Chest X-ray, PA view. Patient: 42 years old, sex M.
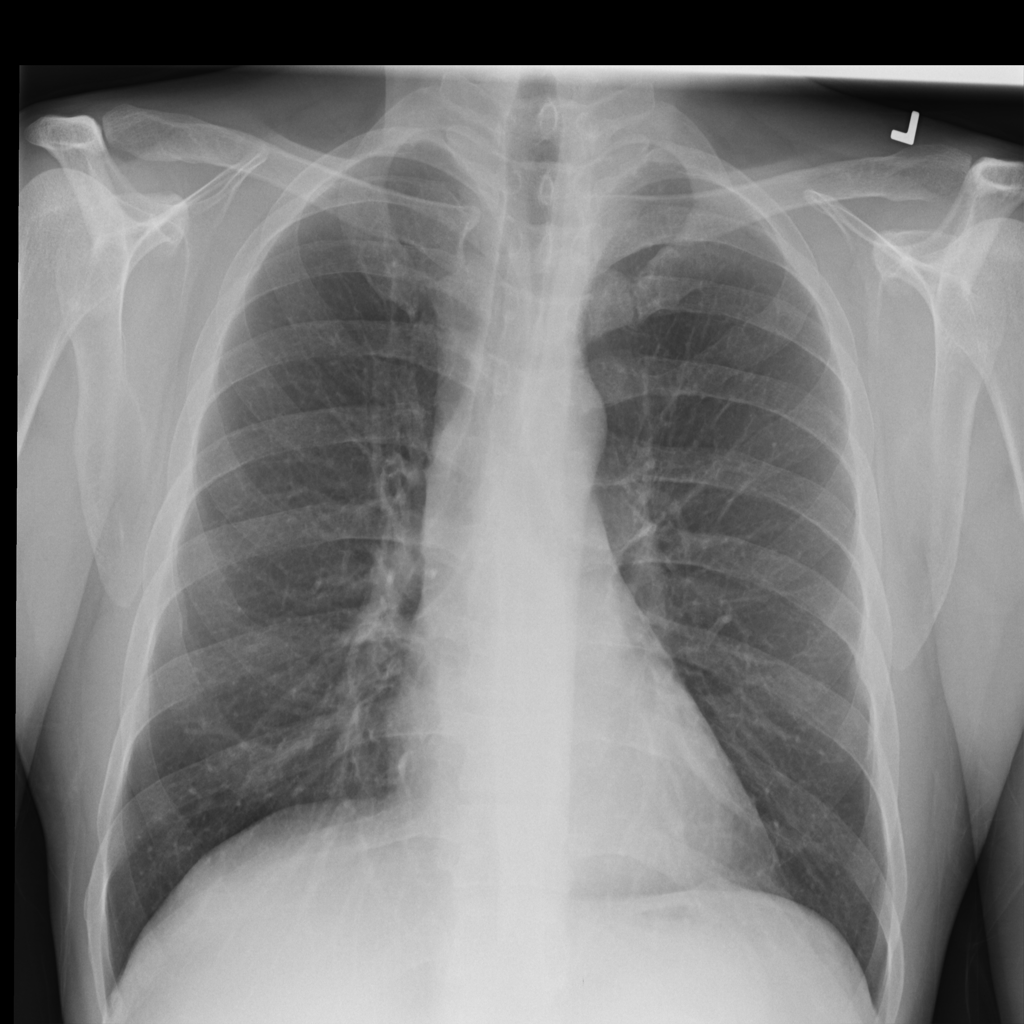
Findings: No Finding